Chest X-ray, PA view. Patient: 31 years old, sex M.
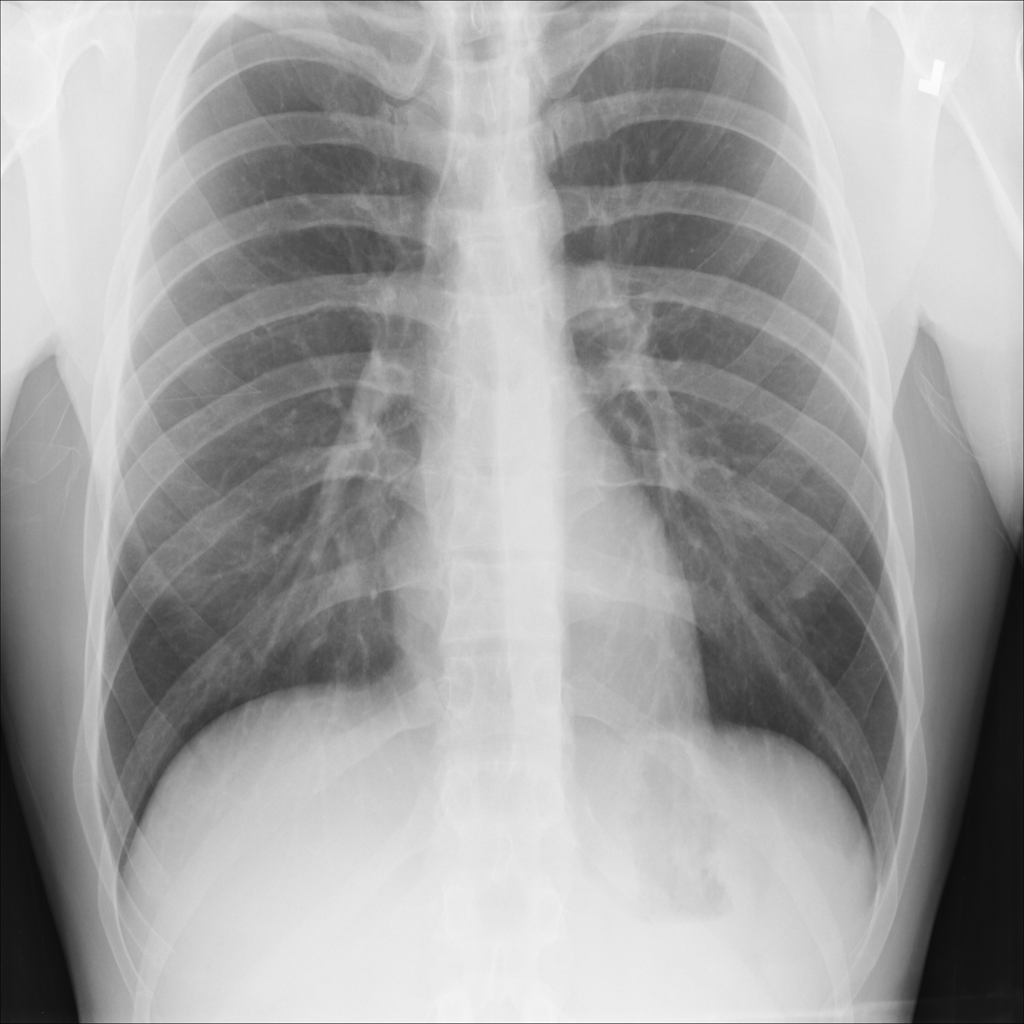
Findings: No Finding